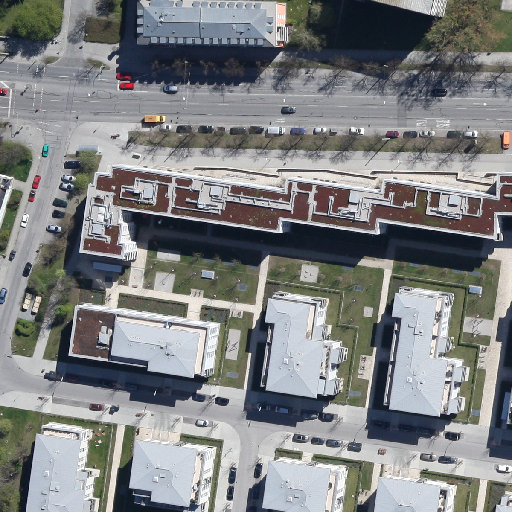
Referring expression: bikeway along with tree